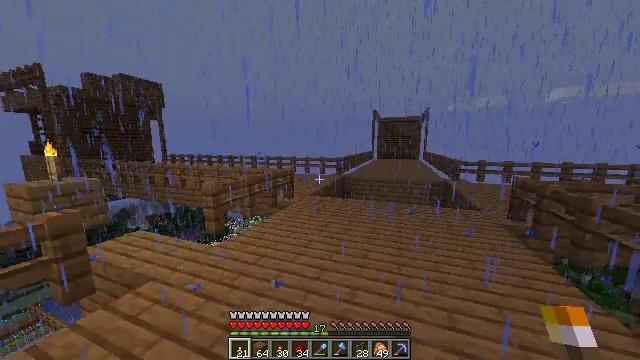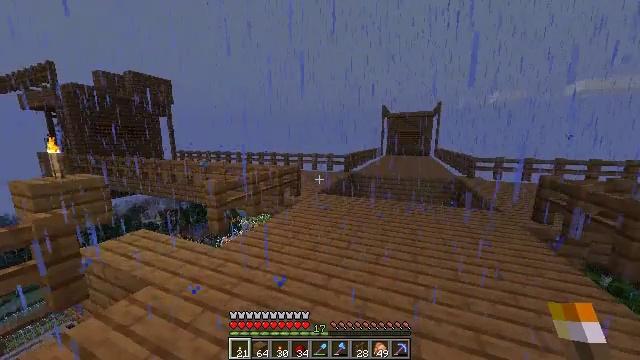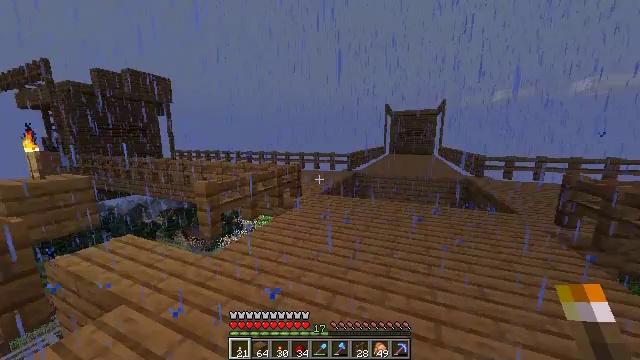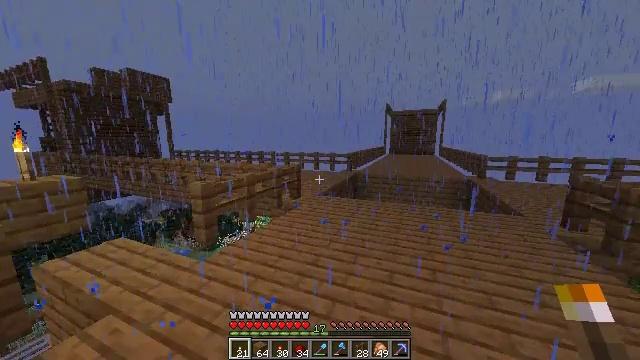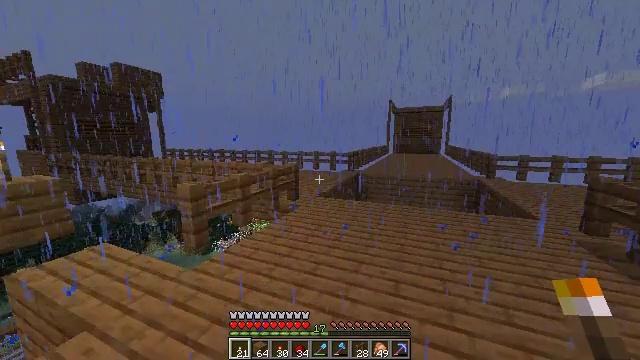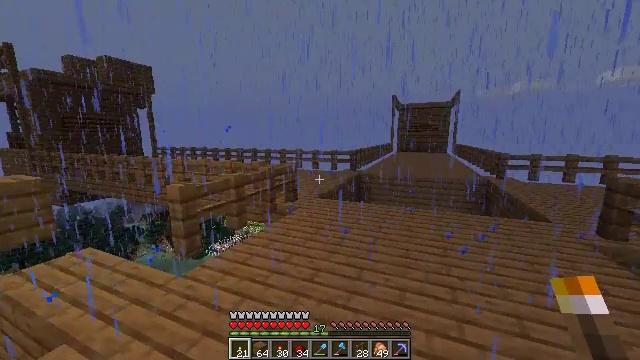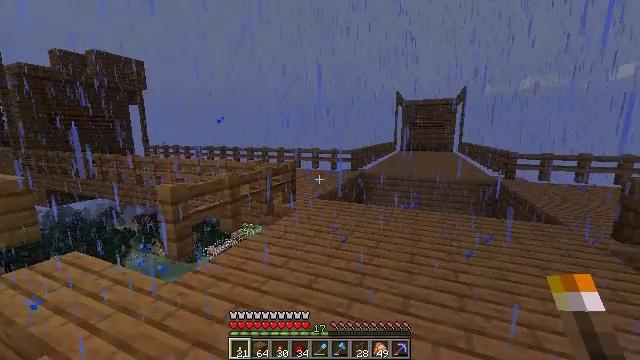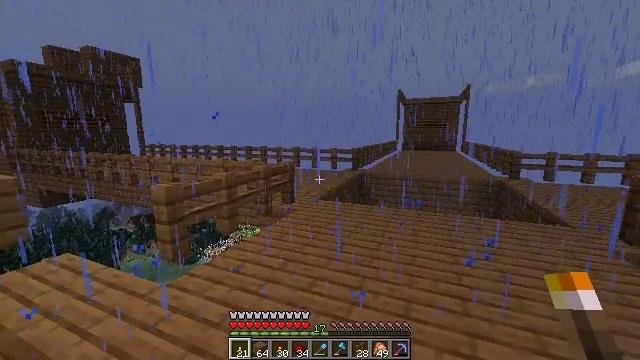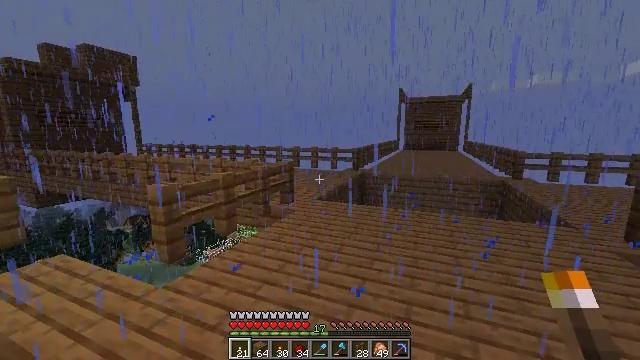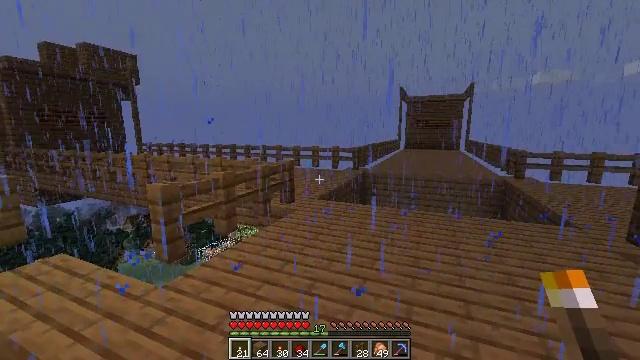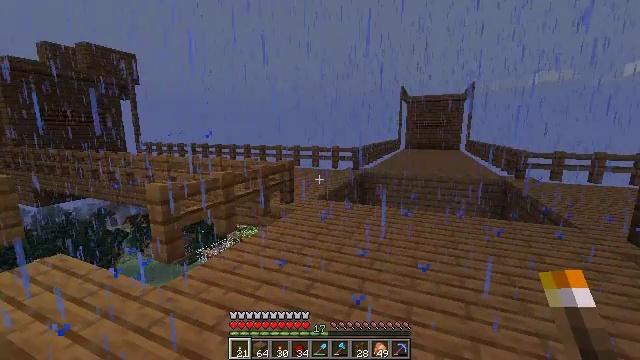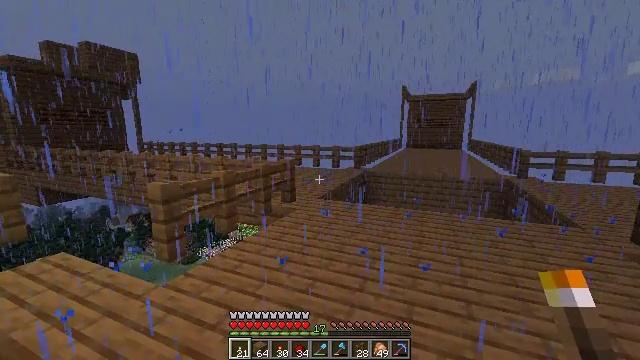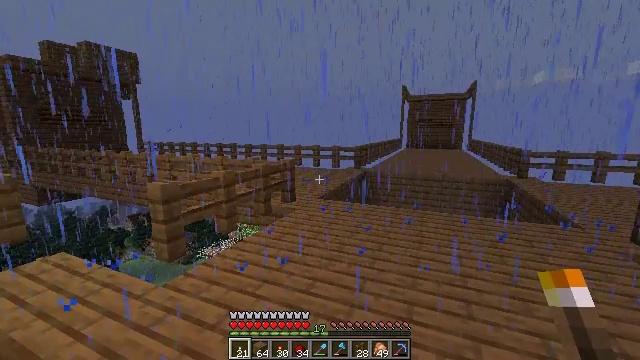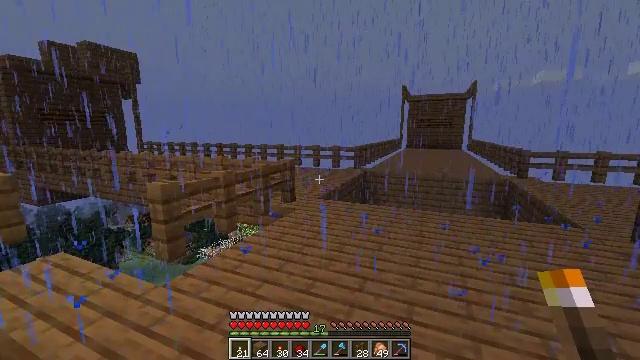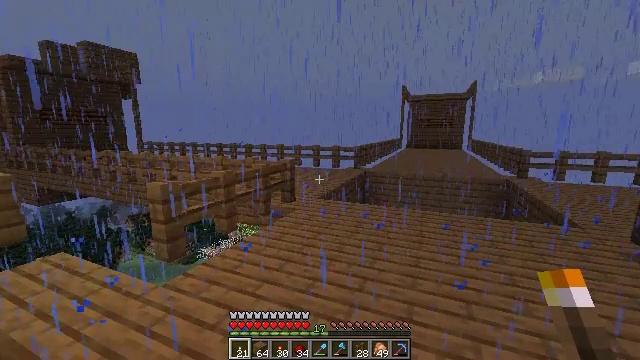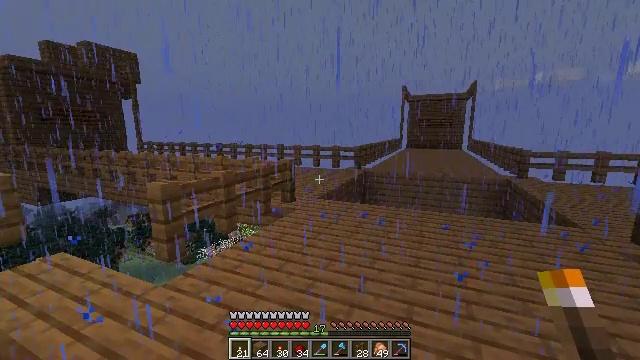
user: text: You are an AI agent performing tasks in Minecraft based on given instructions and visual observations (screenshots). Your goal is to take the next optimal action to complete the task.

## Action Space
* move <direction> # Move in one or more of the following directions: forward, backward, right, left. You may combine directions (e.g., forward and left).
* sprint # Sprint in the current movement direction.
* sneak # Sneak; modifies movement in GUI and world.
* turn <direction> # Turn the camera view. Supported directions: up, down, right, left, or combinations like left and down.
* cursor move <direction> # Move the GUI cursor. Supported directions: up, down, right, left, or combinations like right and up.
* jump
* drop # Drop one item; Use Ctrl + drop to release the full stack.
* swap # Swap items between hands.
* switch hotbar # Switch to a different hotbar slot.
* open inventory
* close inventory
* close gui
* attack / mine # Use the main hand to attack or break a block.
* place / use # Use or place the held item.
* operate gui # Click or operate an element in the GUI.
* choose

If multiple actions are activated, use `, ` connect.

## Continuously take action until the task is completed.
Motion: motion action
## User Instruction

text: Use the crafting table to make a spruce pressure plate.
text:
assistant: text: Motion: move forward, turn left and down
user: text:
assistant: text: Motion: move forward
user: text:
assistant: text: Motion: no_op
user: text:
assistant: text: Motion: no_op
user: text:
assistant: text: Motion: no_op
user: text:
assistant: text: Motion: no_op
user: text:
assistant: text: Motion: no_op
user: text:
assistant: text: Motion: no_op
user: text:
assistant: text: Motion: no_op
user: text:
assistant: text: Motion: no_op
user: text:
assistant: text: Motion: no_op
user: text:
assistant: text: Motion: no_op
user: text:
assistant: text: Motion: no_op
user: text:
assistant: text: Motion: no_op
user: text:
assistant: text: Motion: no_op
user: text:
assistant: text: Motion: no_op
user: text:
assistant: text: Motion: no_op
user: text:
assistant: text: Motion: turn down
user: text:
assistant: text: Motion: turn right and down
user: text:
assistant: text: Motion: turn right
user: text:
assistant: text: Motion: no_op
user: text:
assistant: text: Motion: no_op
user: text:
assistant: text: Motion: no_op
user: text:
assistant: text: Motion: move forward
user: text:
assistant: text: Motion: move forward
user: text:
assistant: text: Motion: move forward, turn down
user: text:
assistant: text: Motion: turn left and down
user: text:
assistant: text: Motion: turn left
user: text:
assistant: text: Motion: turn left and down
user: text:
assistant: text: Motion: turn down